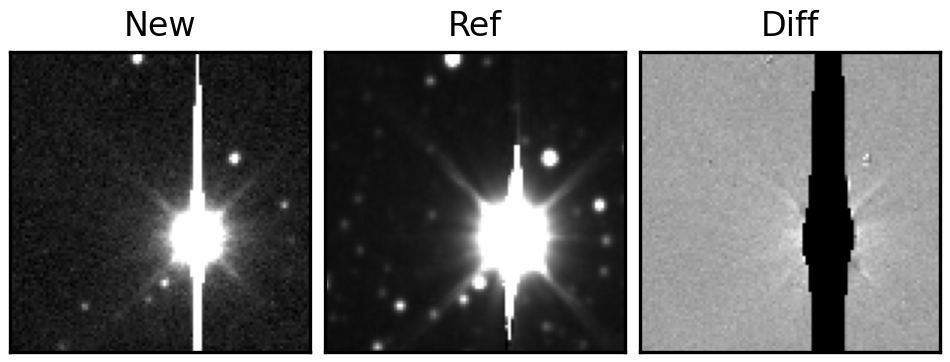
Label: bogus